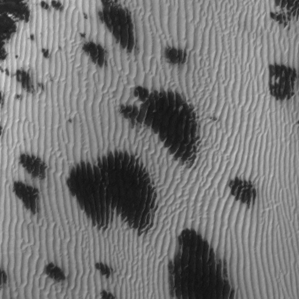
Label: frost